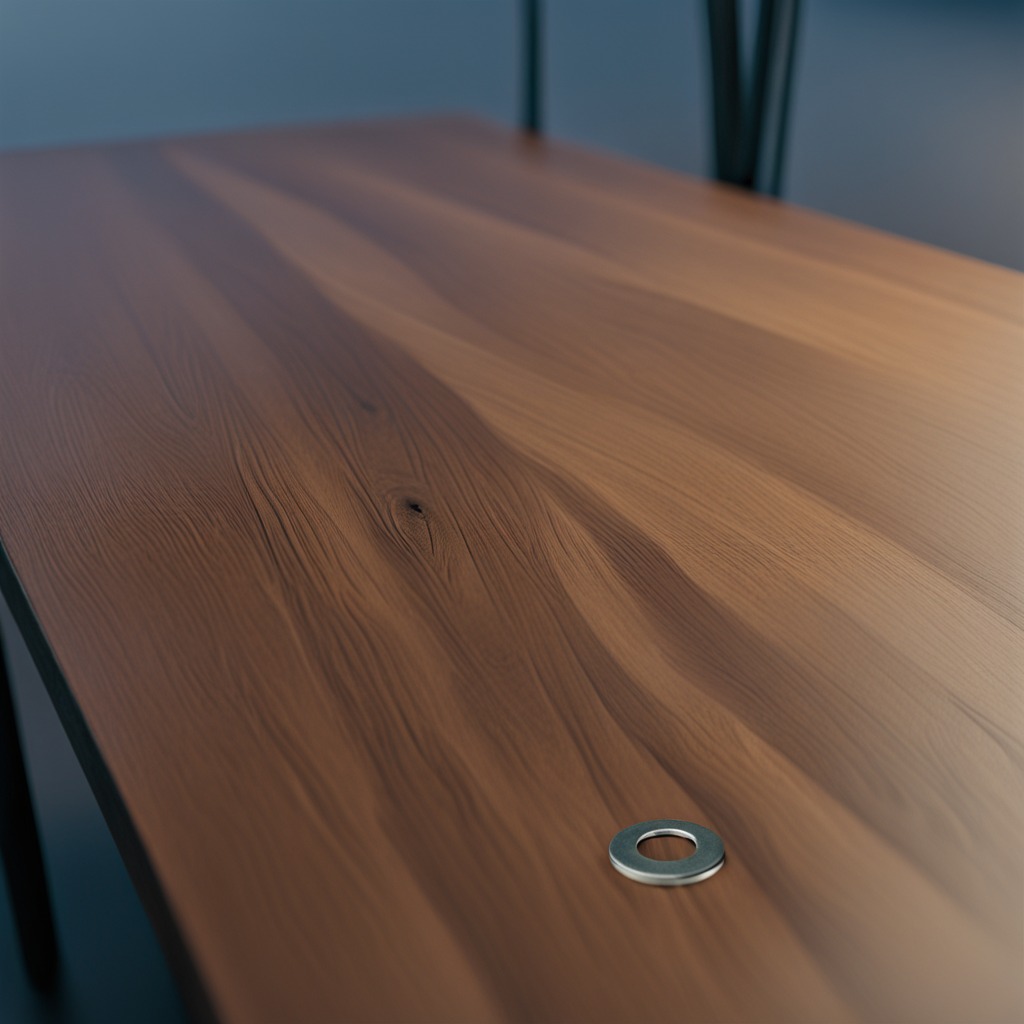
A flat metal washer is lying on the old table in the garage at twilight.